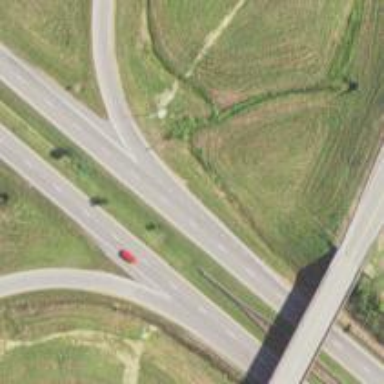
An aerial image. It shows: Motorway junction.